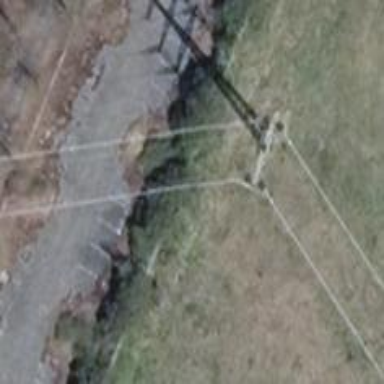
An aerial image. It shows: Power tower.